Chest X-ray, PA view. Patient: 47 years old, sex F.
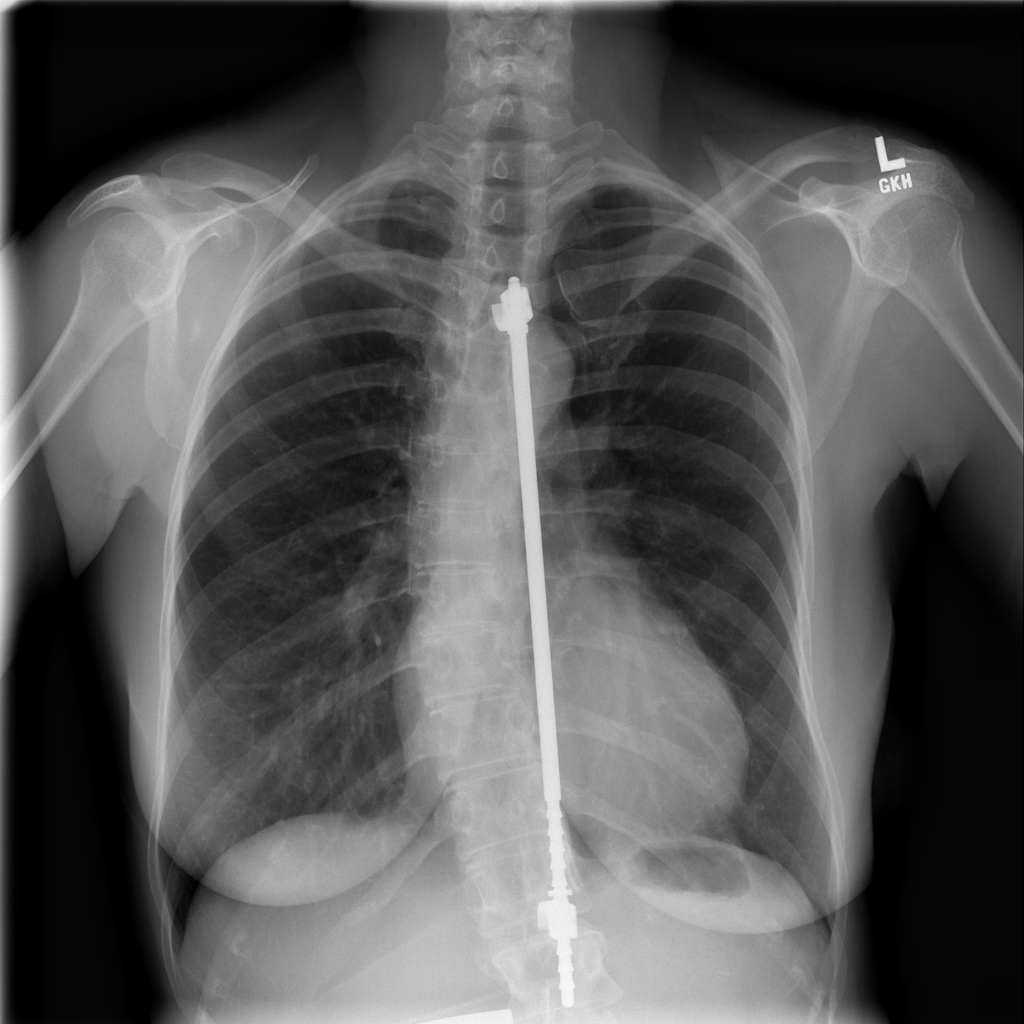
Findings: No Finding